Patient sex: F
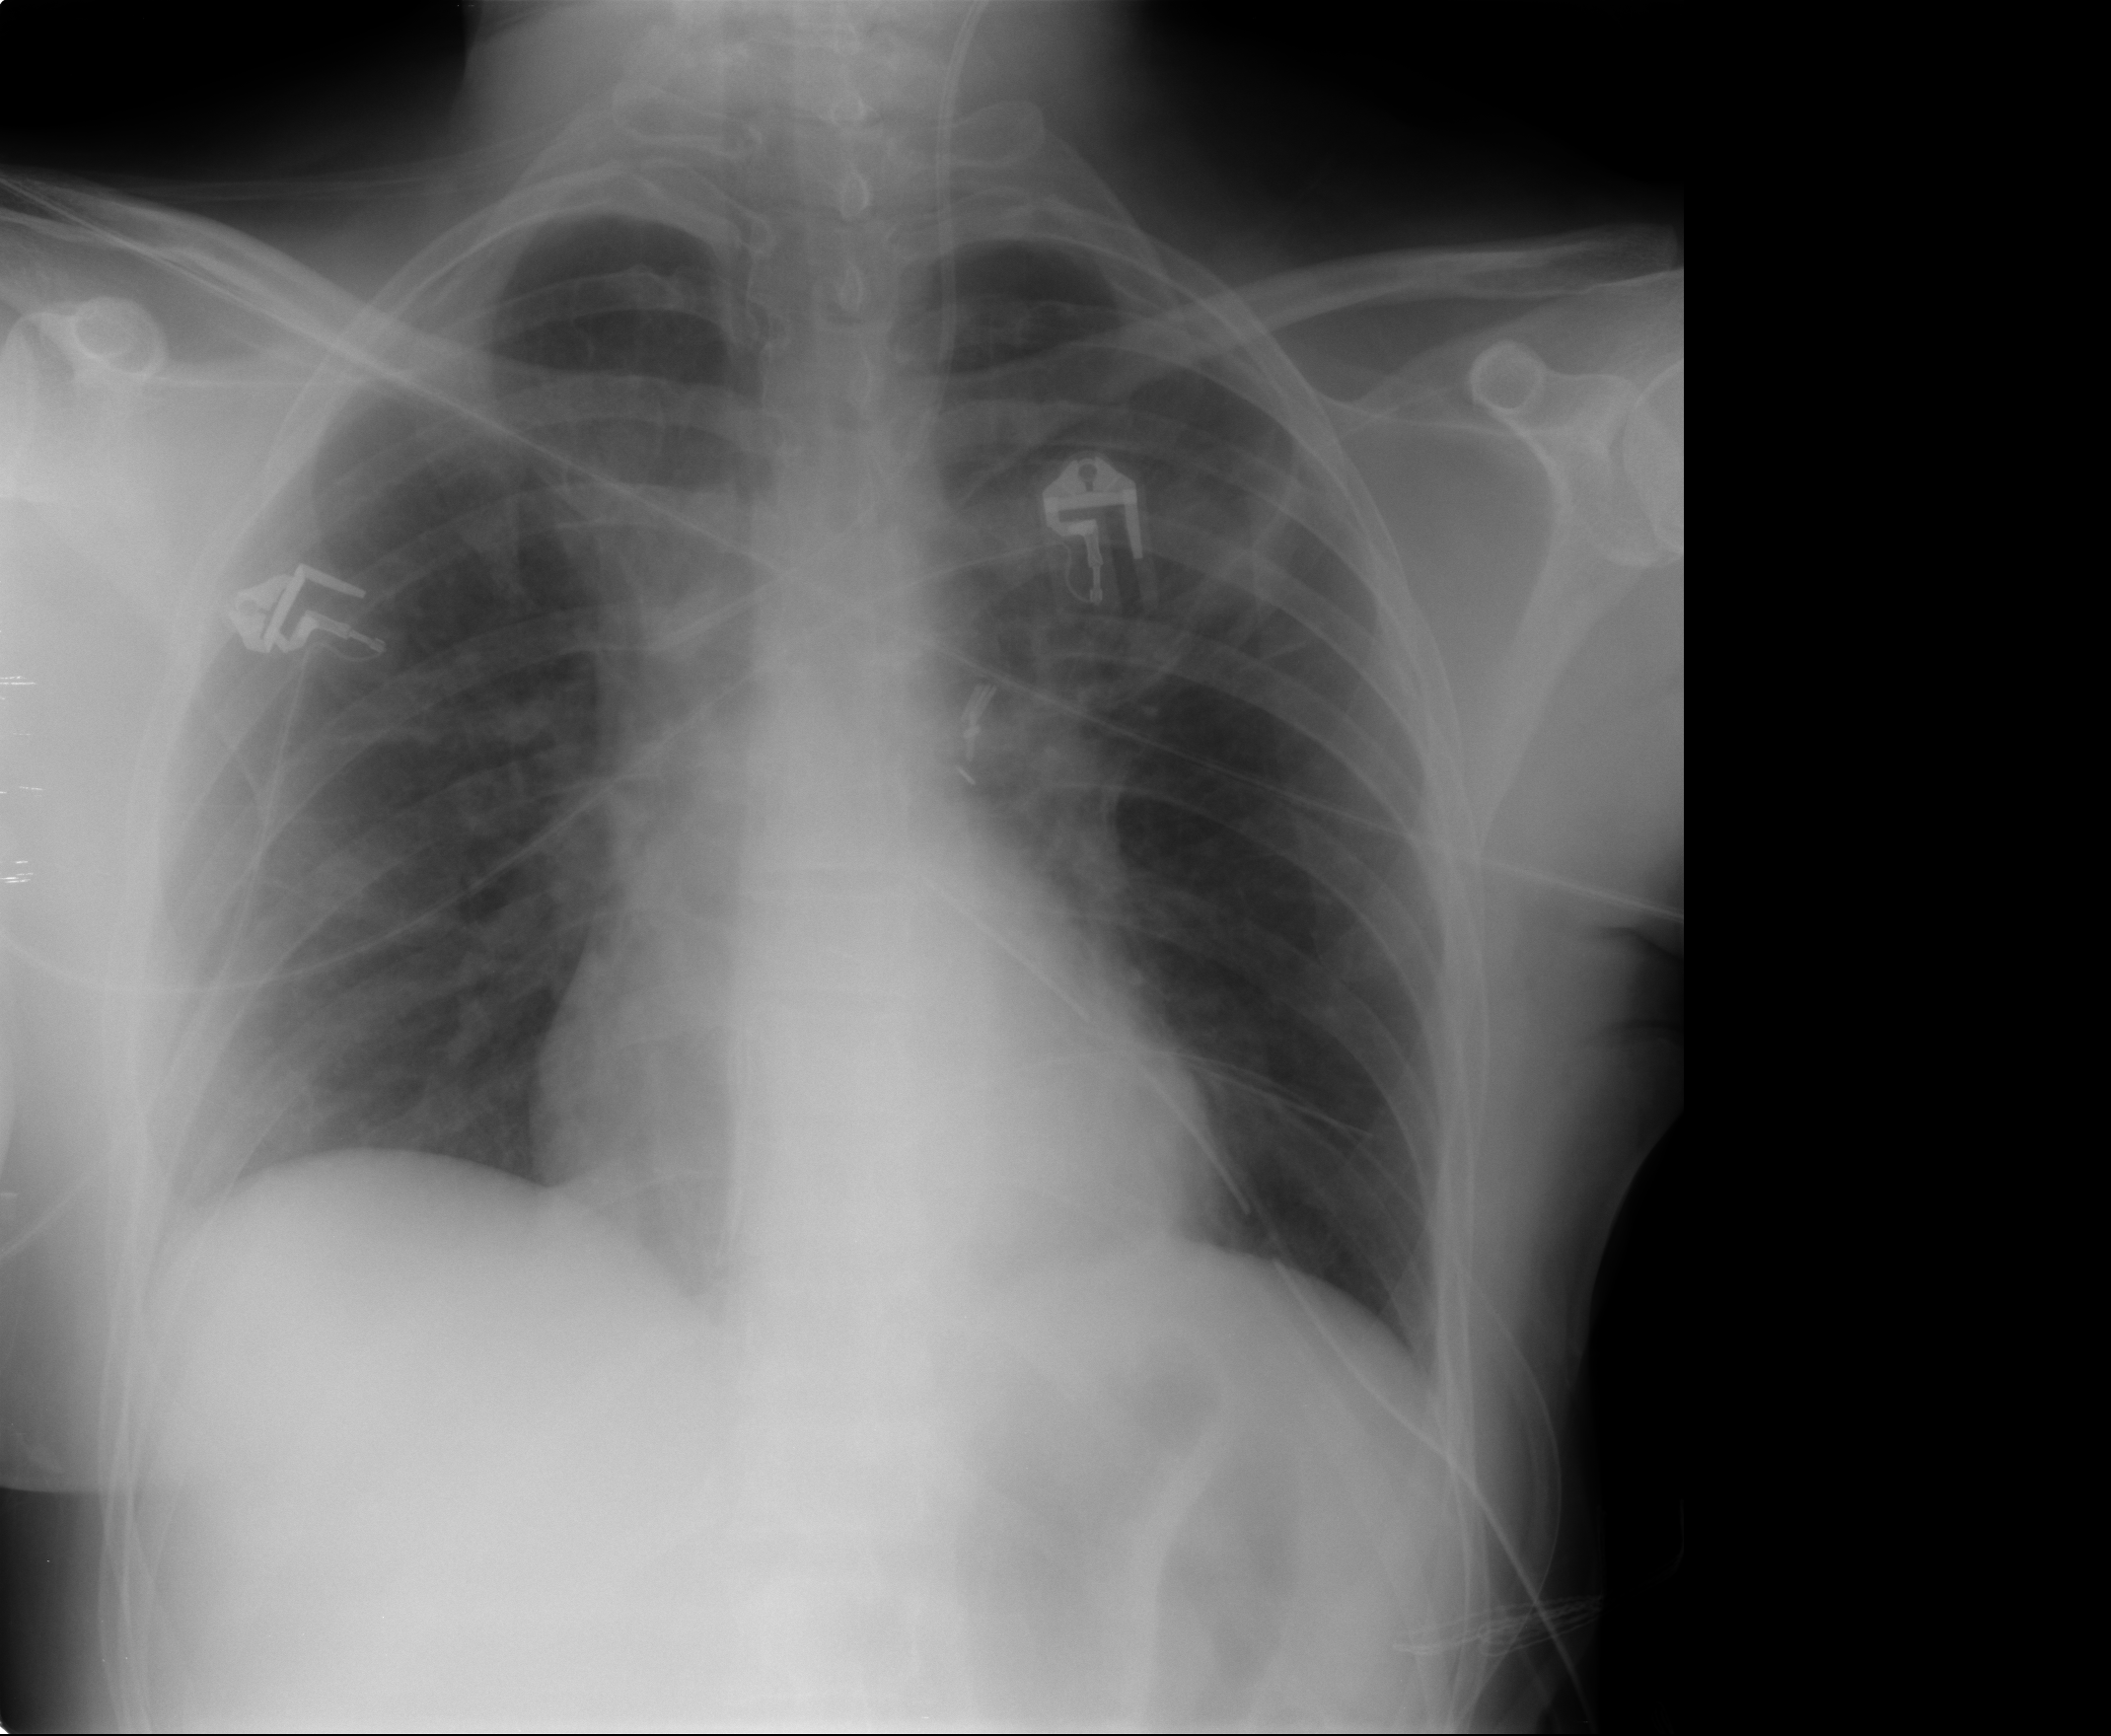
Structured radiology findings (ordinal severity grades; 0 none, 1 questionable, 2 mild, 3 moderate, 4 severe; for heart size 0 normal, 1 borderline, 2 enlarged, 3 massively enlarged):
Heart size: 0
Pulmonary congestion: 1
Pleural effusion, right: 0
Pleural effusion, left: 0
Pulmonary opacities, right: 0
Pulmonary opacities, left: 0
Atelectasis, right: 2
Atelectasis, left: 2